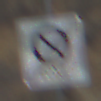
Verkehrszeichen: EndeEingeschraenktesHalteverbotZone
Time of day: Midday
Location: Outdoor (Nature)
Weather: Clear
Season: NotSpecified
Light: Natural